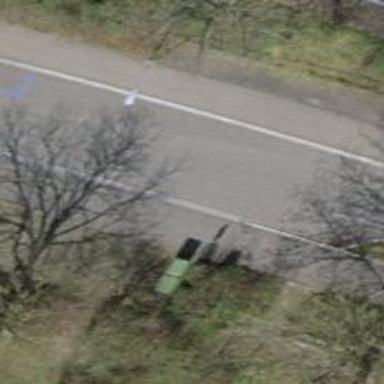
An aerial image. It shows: Asphalt sidewalk.